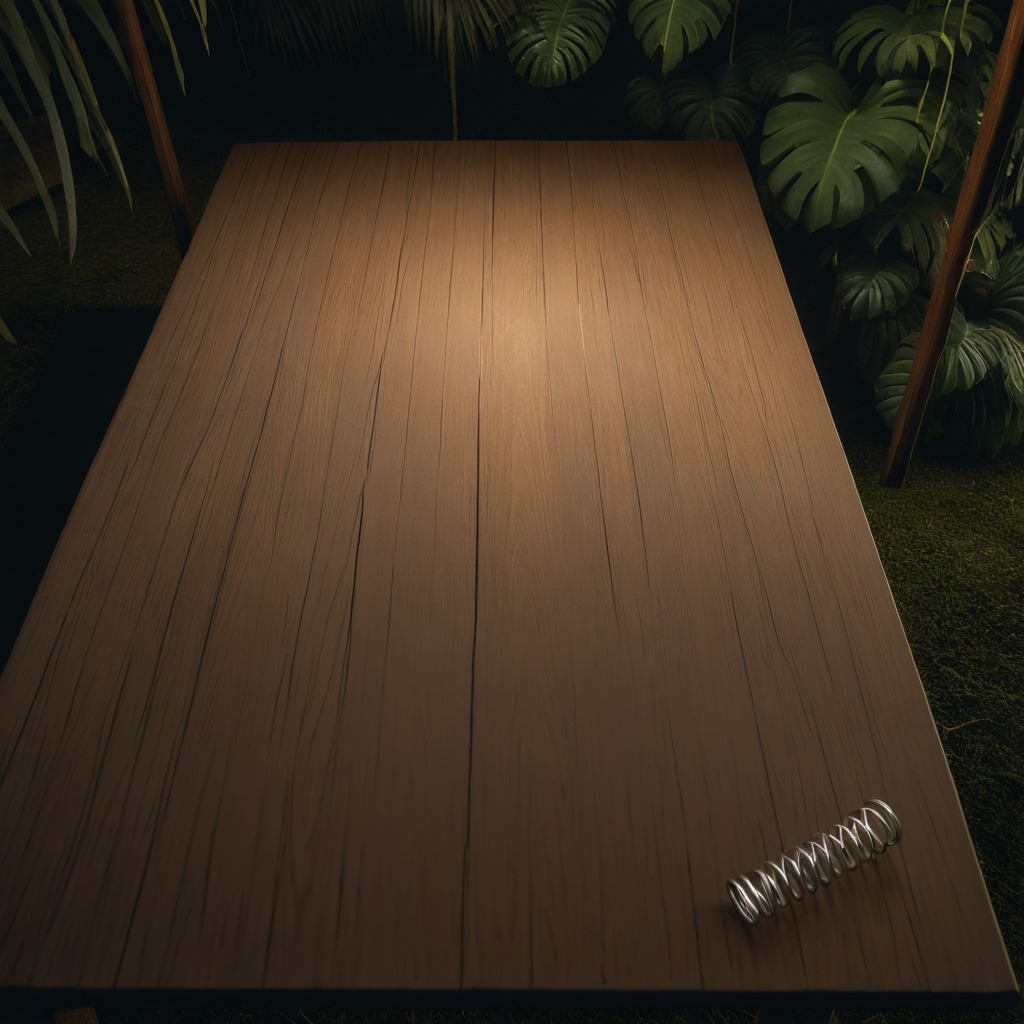
A coiled metal spring lies on a wooden table inside a jungle field workshop tent at night.